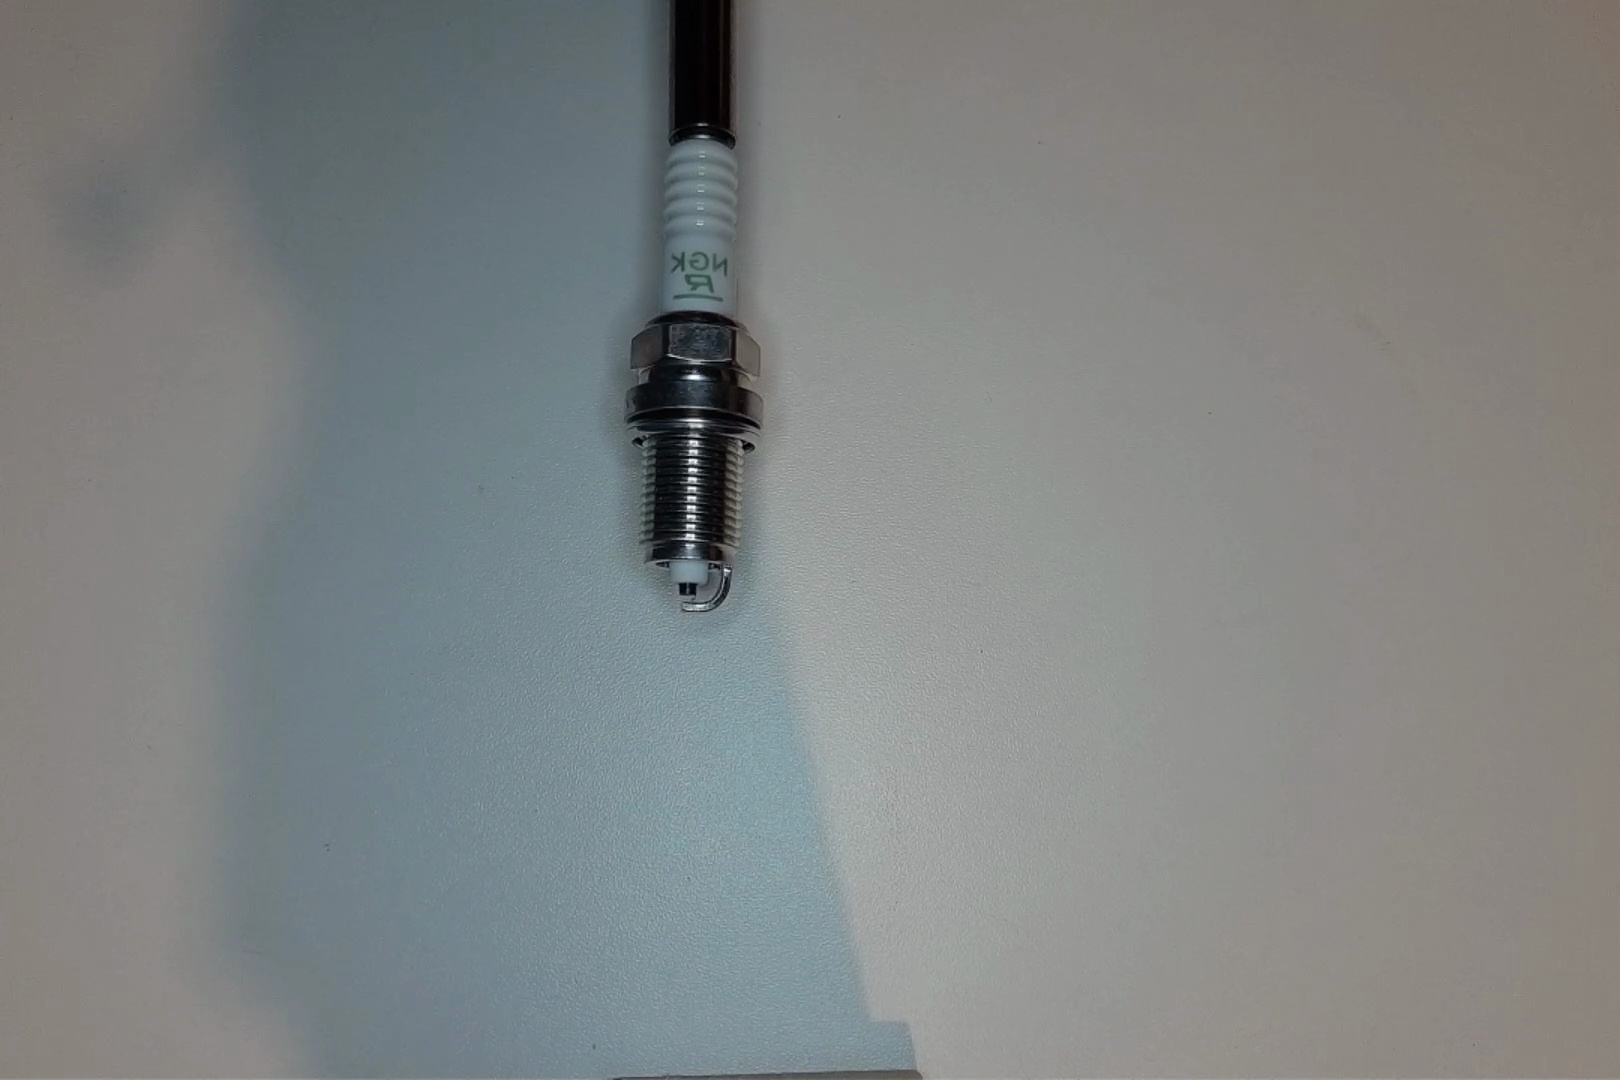
Label: no anomaly